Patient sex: M
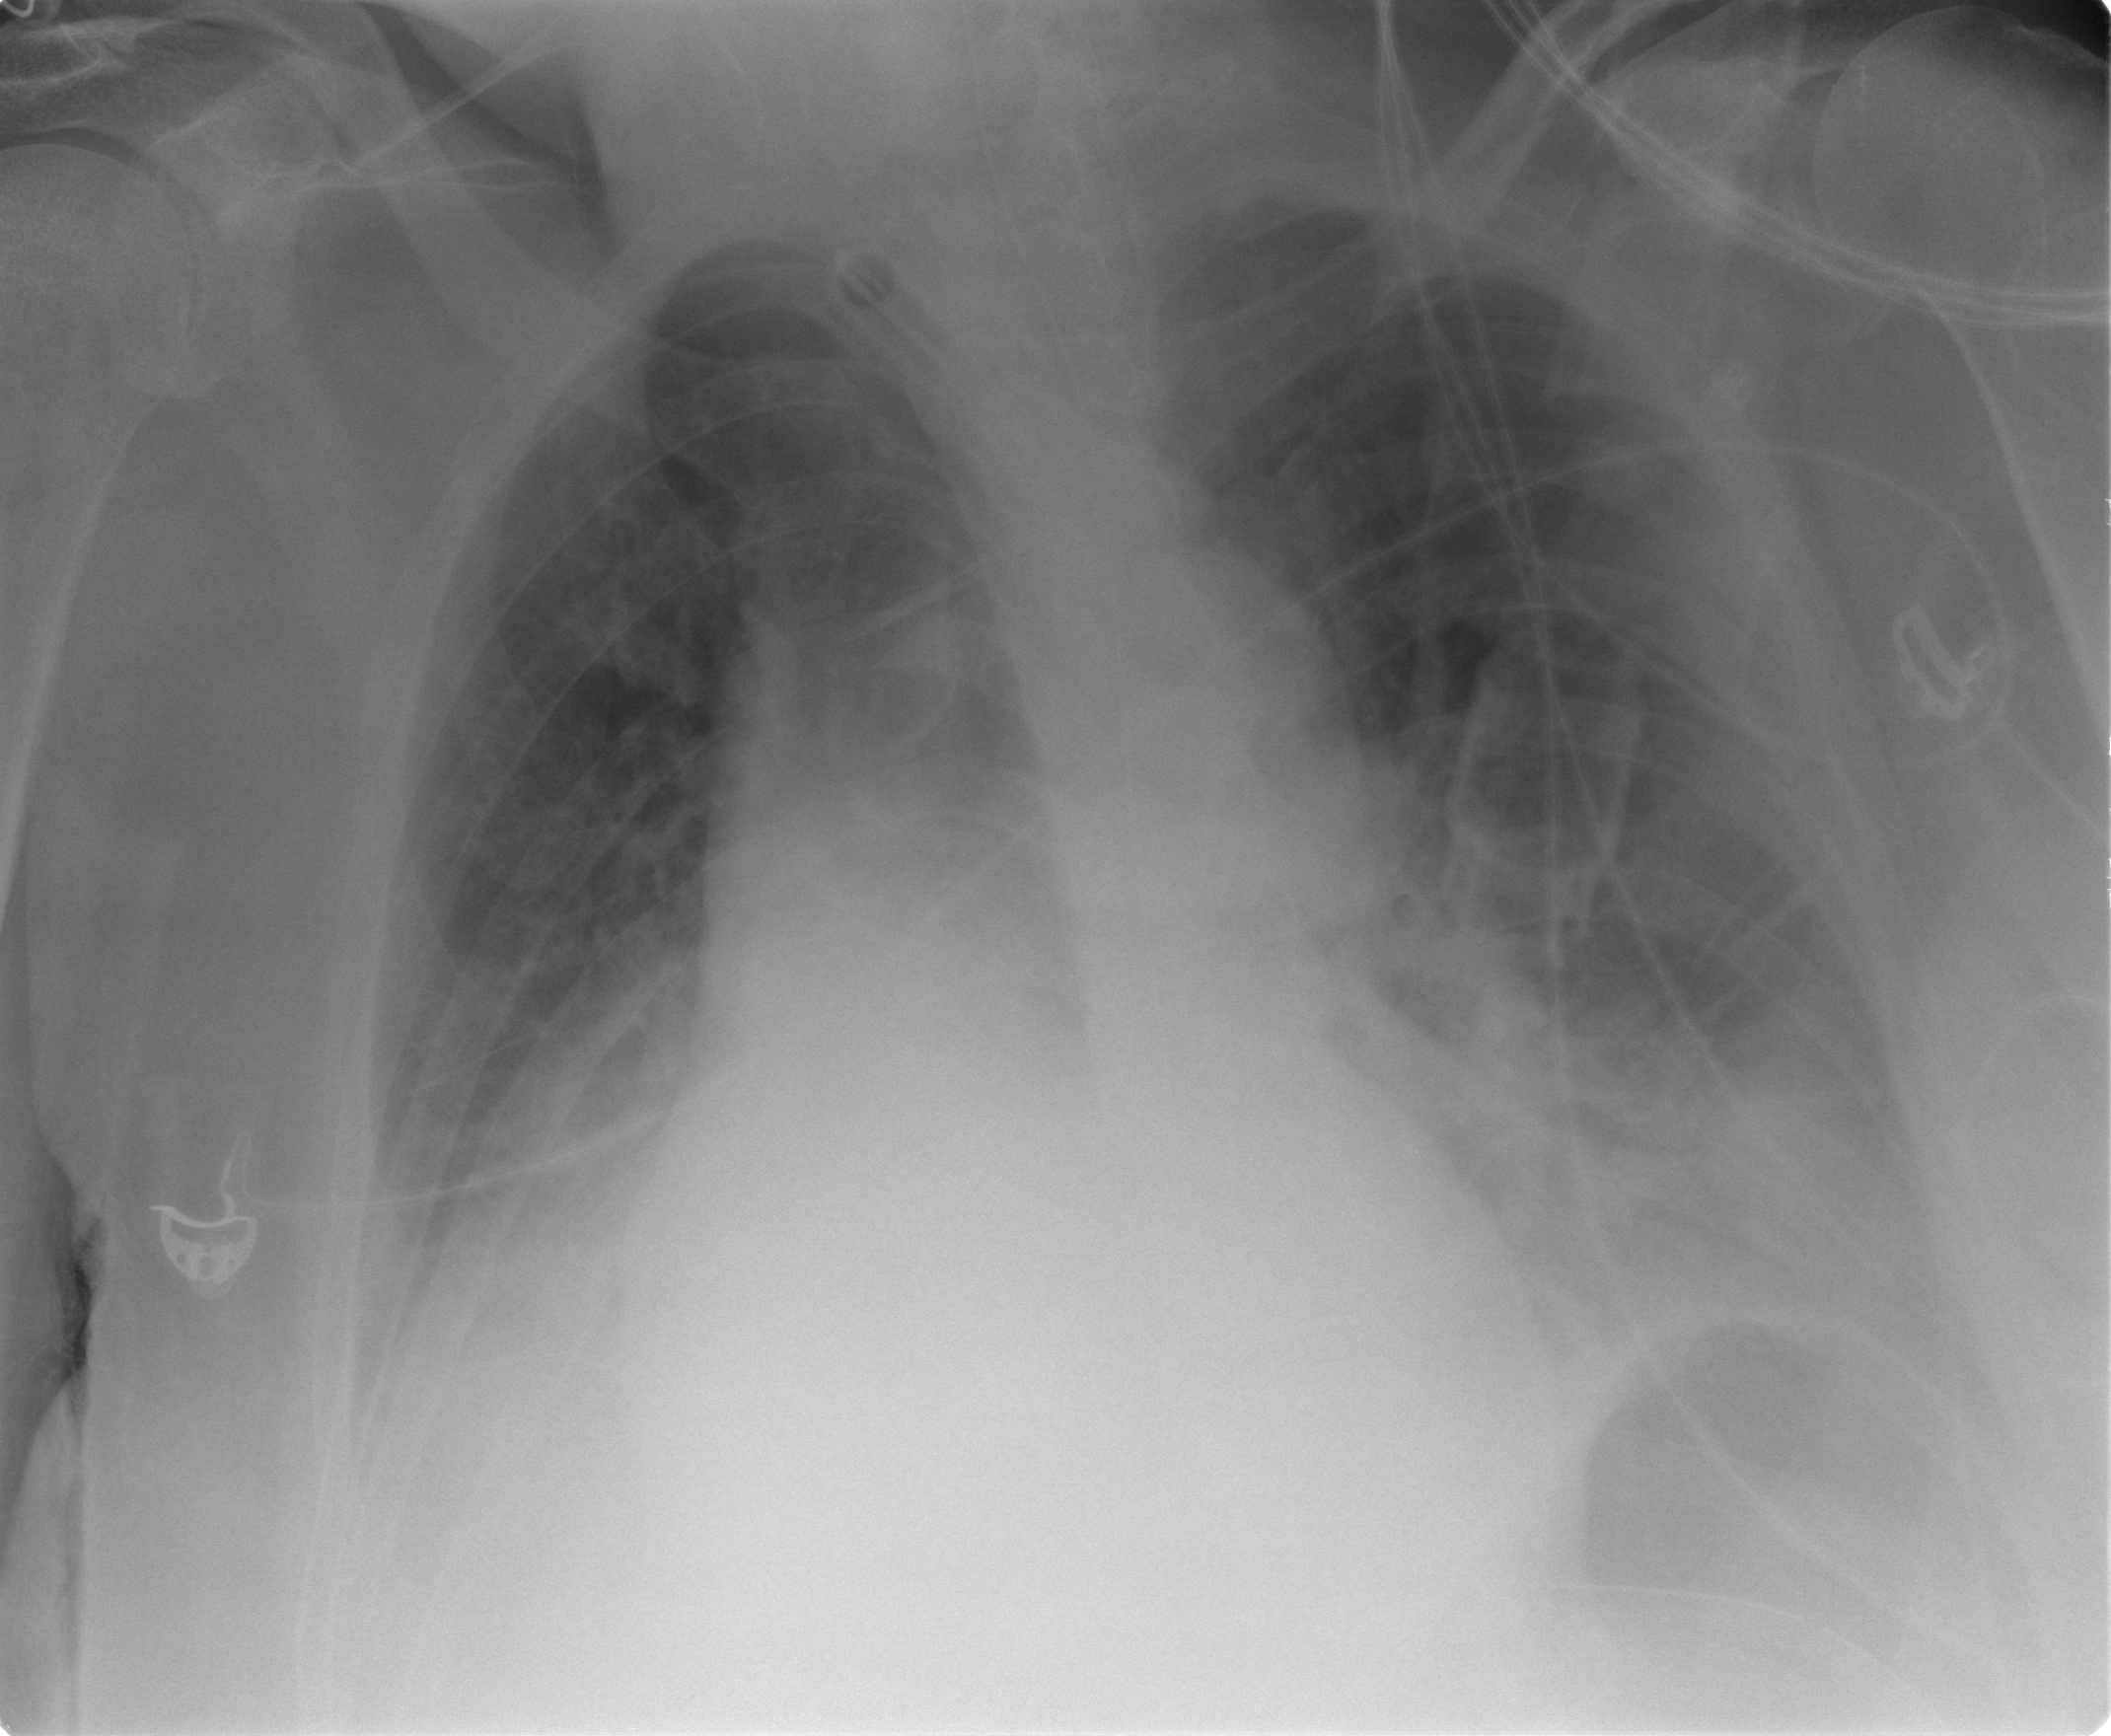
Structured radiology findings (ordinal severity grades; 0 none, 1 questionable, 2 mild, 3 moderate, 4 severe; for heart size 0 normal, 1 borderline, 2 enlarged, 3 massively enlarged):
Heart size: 0
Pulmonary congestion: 2
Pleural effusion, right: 2
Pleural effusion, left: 2
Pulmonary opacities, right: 0
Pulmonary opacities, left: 0
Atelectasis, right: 2
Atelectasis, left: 2